Question: What is the range for Arabic-Indic Digits (Hindu-Arabic) numeral utf8 from 0 to 9 for the use in regular expressions:

to use in regex.
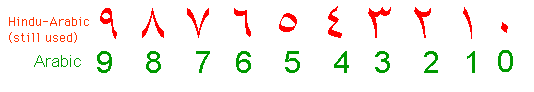
Answer: U+06F0-U+06F9. As can be easily seen when checking a Unicode code point chart or the Character Map.